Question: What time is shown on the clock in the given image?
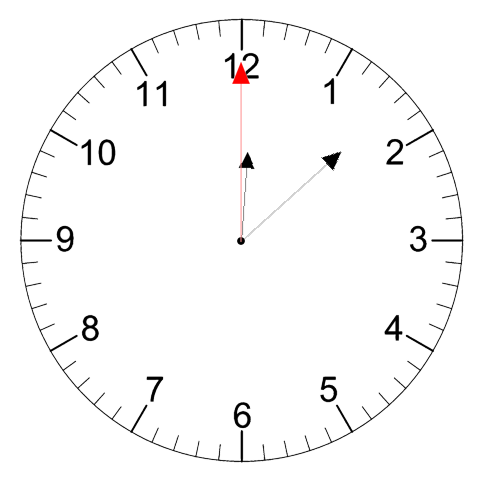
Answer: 12:08:00